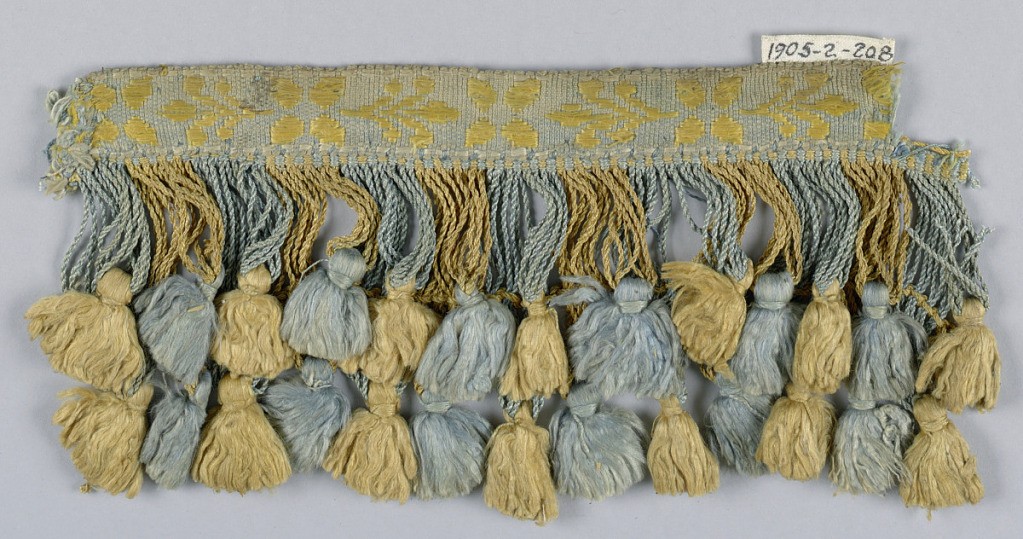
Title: Trimming
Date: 17th century
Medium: silk Technique: plain weave
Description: Galloon with attached fringe. Galloon has a yellow flower and leaf design on a blue ground. Attached fringe has a heading and looped skirt threads in two lengths. Each four loops supporting a tuft.